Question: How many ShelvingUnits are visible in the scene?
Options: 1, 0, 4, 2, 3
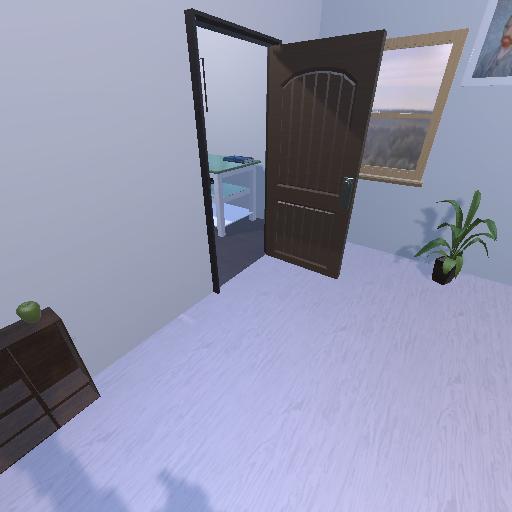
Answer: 1